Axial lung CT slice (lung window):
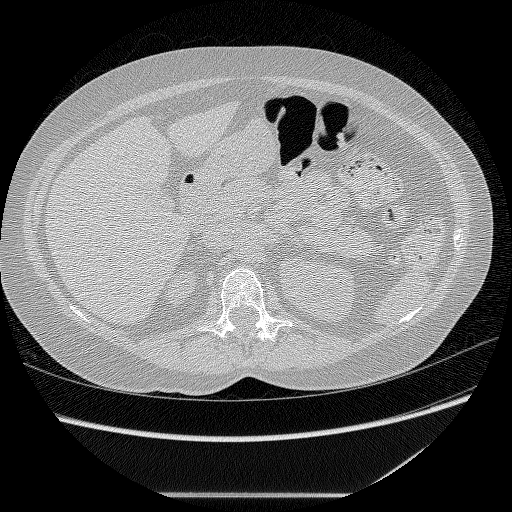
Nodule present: no